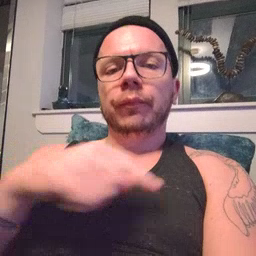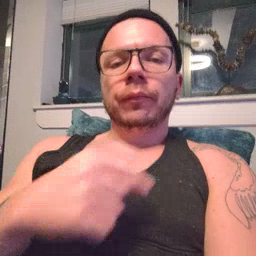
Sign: weus